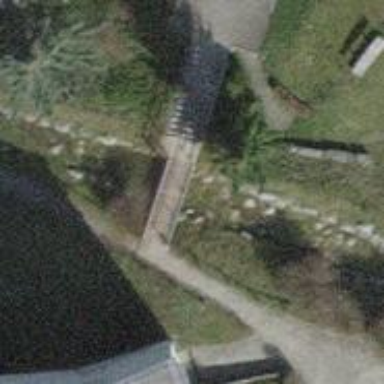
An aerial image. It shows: Concrete steps with ramp available for accessibility.